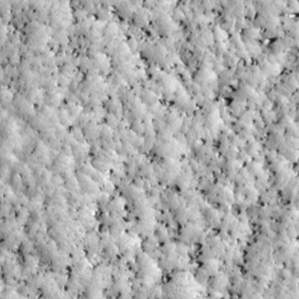
Label: non_frost